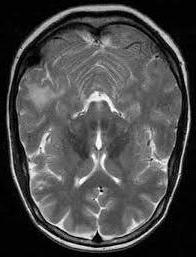
Label: notumor